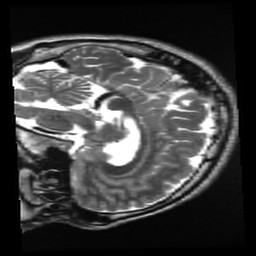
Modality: T2w
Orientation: sagittal
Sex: male
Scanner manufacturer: ge
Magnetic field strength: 3 T
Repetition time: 5 s
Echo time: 0.101 s